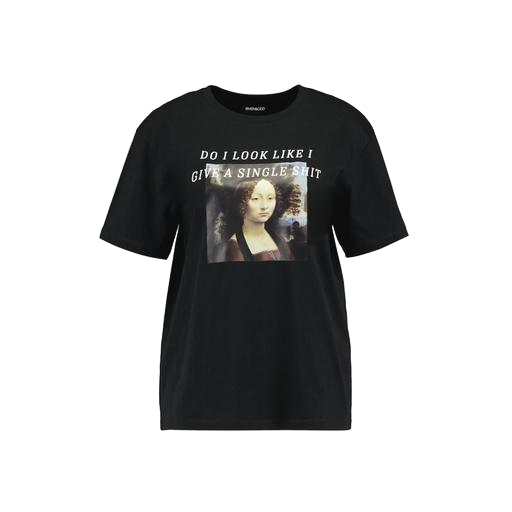
black woman print t-shirt, print t-shirt, graphic tee shirt, white background